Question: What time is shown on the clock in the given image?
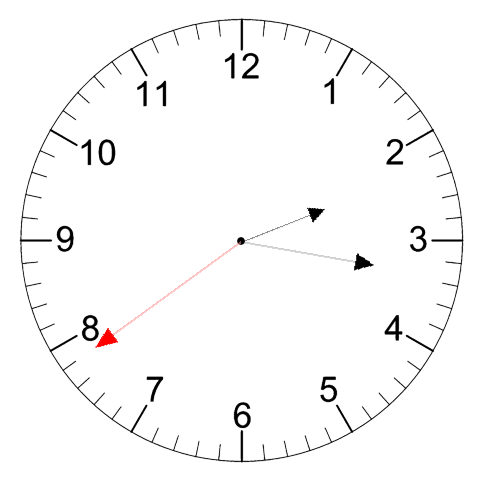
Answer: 02:16:39